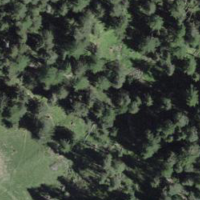
EUNIS habitat code: 43
Species observed at this site:
Parnassia palustris
Vaccinium vitis-idaea